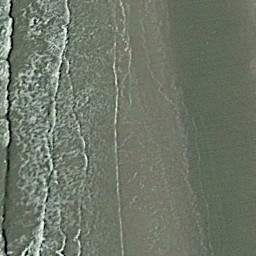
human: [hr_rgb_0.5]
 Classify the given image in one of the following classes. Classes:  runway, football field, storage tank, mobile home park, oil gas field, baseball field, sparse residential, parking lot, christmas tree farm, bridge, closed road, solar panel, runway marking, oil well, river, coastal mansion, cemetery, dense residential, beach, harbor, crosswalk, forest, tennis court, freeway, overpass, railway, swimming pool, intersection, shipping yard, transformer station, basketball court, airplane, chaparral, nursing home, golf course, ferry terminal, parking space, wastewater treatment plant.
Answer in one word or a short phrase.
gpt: beach